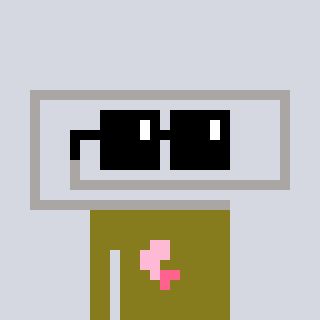
a pixel art character with square black sunglasses, a paperclip-shaped head and a gunk-colored body on a cool background